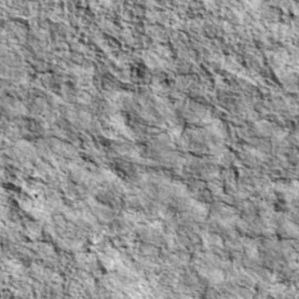
Label: non_frost